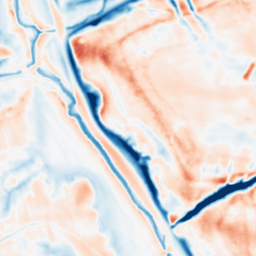
Category: multiscale
Decomposition family: dog_multiscale
Decomposition parameters: sigma_ratio: 2
n_scales: 3
base_sigma: 1
Upsampling method: bspline
Upsampling parameters: scale: 4
Upsampling scale: 4